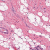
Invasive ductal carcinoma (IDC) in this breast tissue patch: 0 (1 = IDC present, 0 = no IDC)